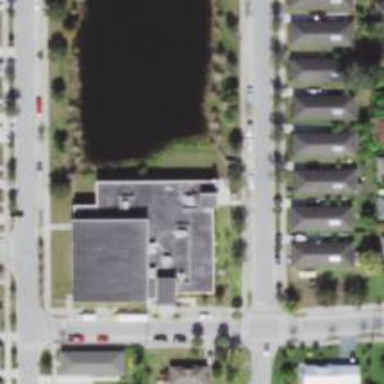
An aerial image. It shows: Building.